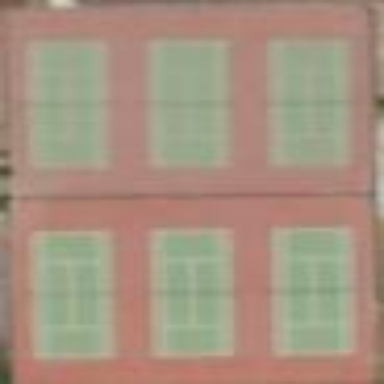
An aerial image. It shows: Tennis court on pitch designated for leisure land.